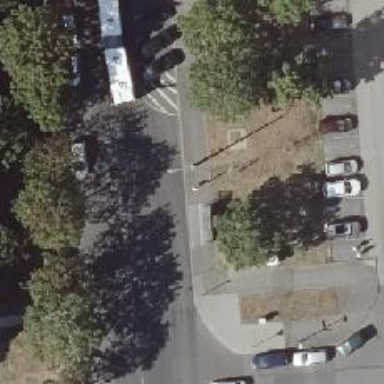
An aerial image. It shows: There is shelter in the scene.